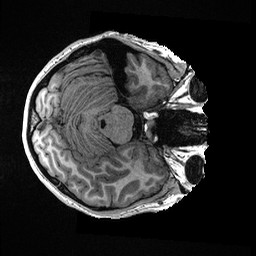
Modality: T1w
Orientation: axial
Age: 22
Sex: female
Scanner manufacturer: ge
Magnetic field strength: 3 T
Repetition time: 0.006952 s
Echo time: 0.00292 s